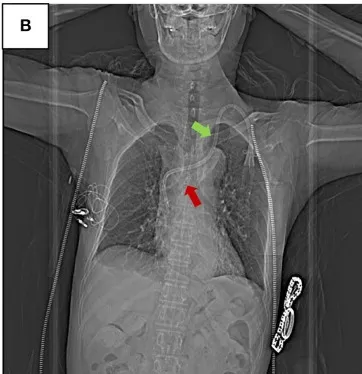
X-ray revealed that the cuff catheter and embolization microcoil were appropriately located in the brachiocephalic vein.
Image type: radiology (x_ray)